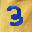
Label: 3